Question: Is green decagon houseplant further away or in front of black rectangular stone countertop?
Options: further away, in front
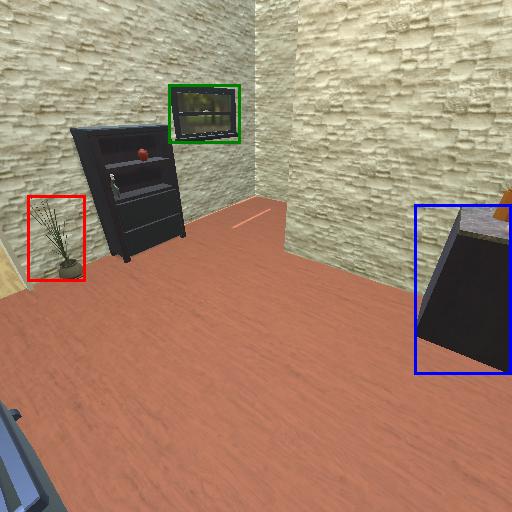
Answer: further away